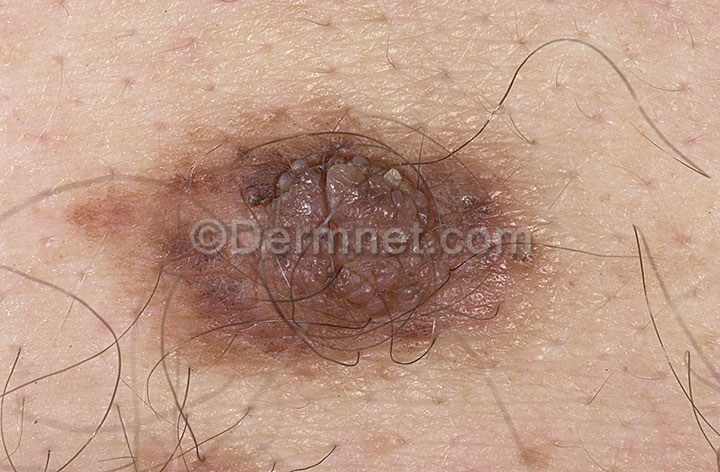
Disease: Melanoma Skin Cancer Nevi and Moles